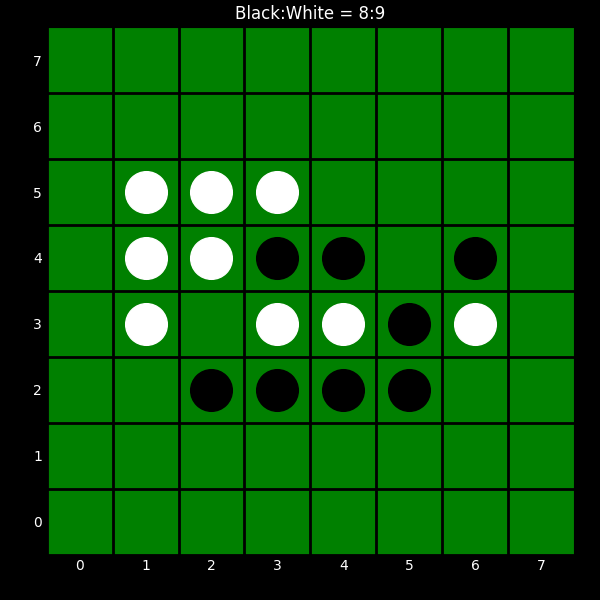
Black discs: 8
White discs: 9